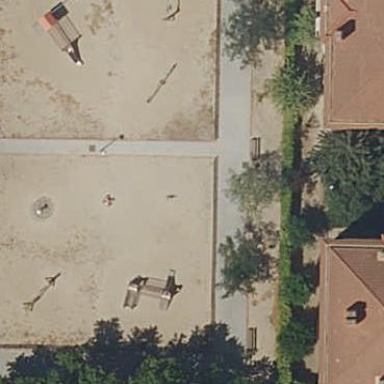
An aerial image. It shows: Playground designed with playground theme on leisure land.